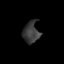
Tissue: prostate
Cell type: T cells
Senescence score: 0.6864
Nuclear area (px): 343
Mean DAPI intensity: 57.889